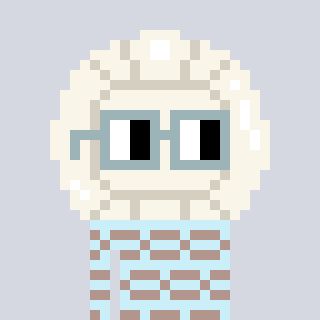
a pixel art character with square dark gray glasses, a volleyball-shaped head and a cold-colored body on a cool background